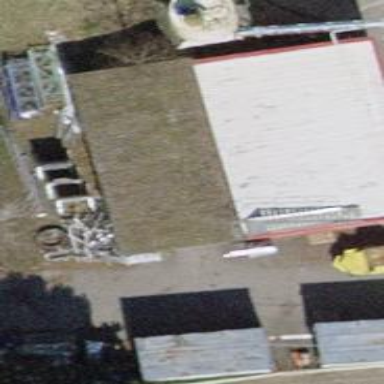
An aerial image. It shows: View of roof of building.